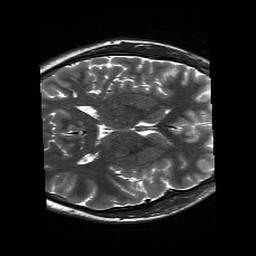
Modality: T2w
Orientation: axial
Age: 19
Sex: male
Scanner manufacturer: siemens
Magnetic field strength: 3 T
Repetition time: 13.52 s
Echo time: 0.088 s